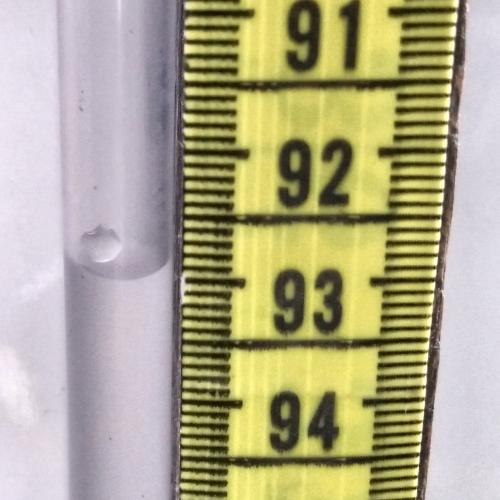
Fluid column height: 93.0 cm